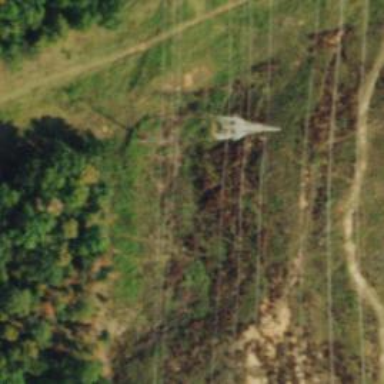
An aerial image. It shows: Lattice structure tower used for power transmission.